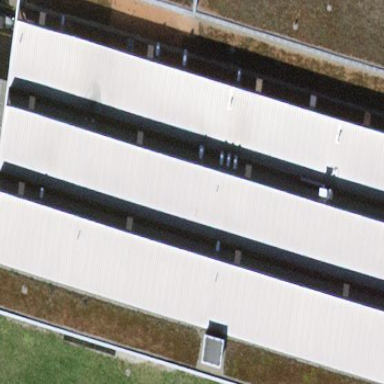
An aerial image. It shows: Industrial building.